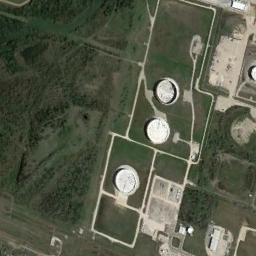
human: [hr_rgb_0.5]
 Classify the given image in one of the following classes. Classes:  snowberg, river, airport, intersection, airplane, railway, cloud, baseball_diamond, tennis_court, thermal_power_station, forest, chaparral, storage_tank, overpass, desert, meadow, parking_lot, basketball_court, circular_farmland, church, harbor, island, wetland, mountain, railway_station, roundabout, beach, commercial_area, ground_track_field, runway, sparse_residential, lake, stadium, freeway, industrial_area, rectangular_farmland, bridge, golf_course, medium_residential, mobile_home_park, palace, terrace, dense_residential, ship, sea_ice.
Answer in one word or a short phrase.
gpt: storage_tank